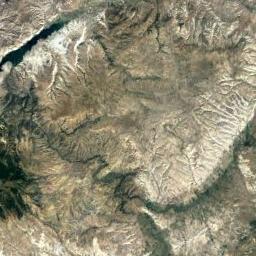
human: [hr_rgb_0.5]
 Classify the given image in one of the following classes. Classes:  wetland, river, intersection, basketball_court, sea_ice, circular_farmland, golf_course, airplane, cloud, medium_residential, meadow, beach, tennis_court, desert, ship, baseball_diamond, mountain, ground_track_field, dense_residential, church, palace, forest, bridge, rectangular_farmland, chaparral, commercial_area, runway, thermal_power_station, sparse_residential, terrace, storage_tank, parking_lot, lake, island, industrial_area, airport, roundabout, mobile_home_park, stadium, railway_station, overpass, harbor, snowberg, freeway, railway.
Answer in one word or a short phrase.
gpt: mountain